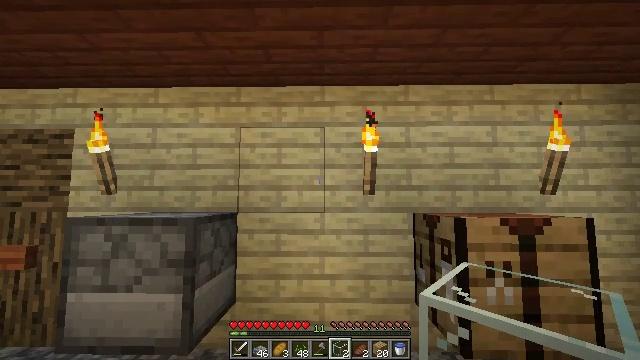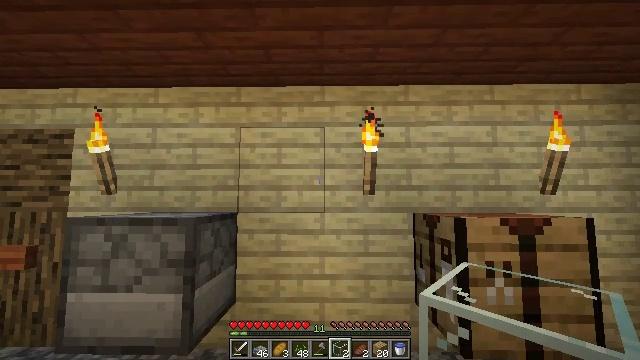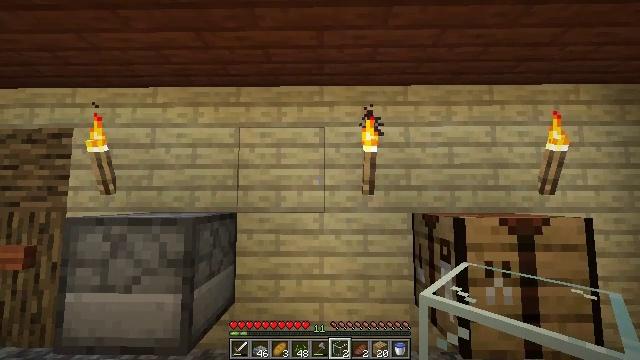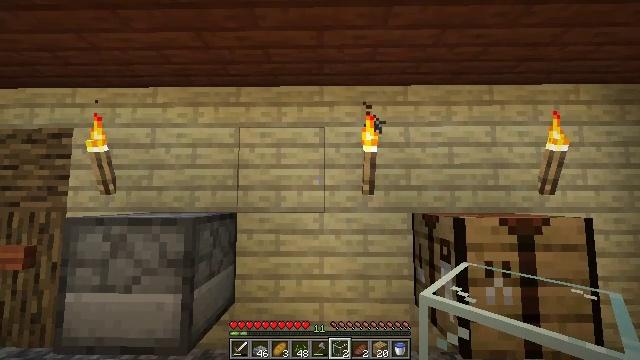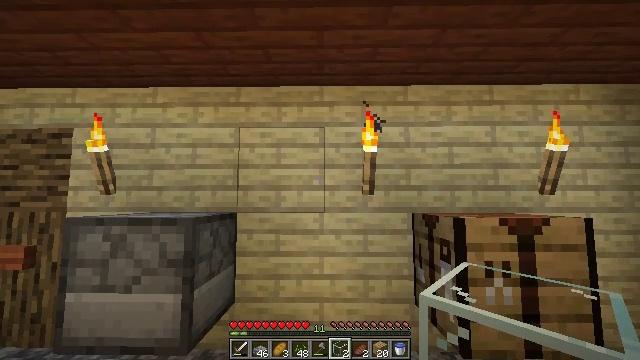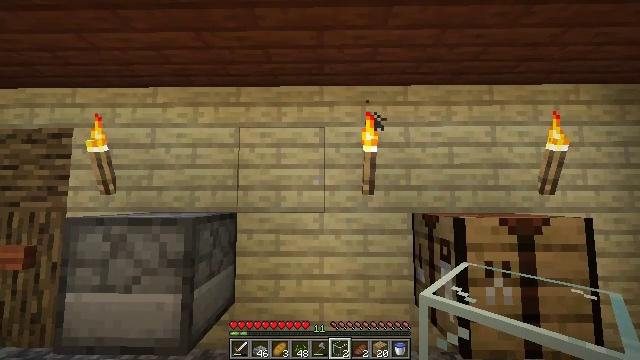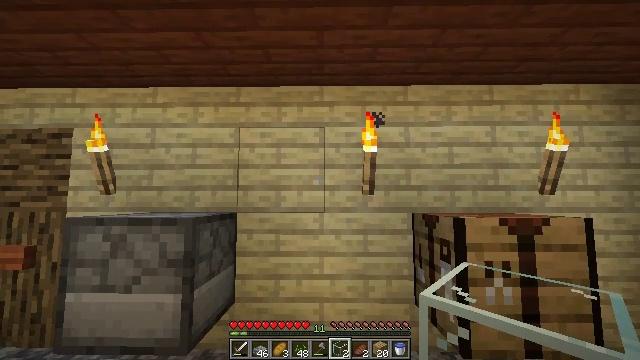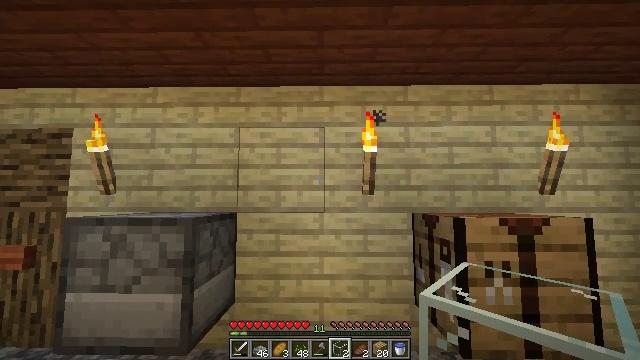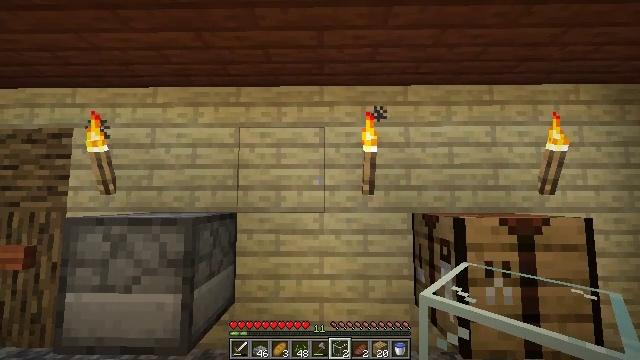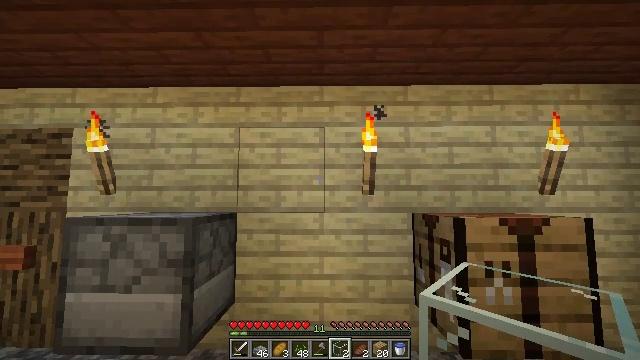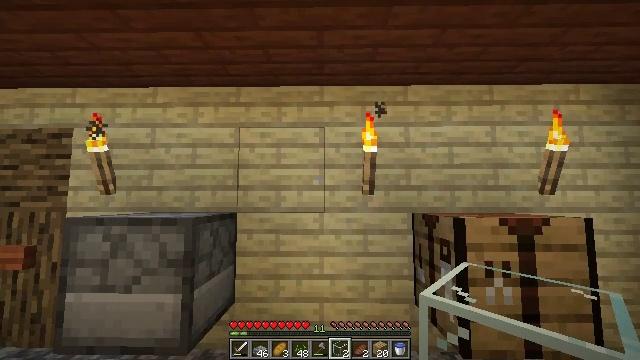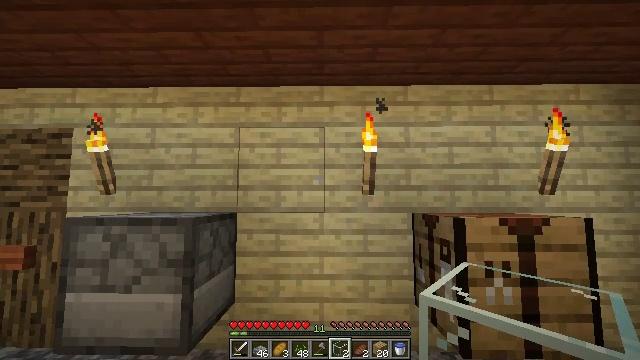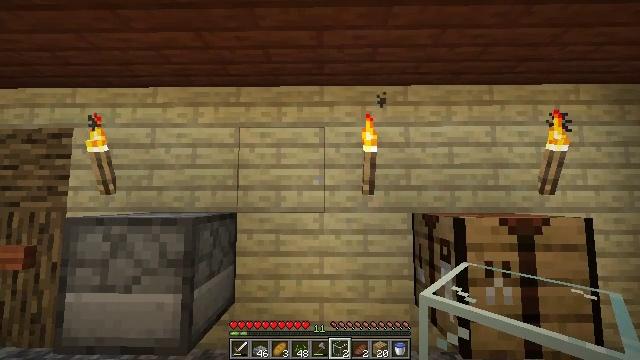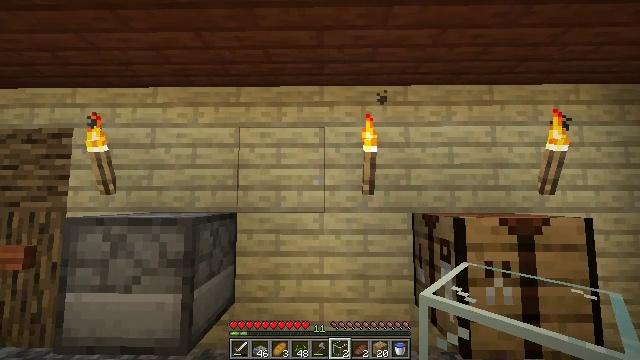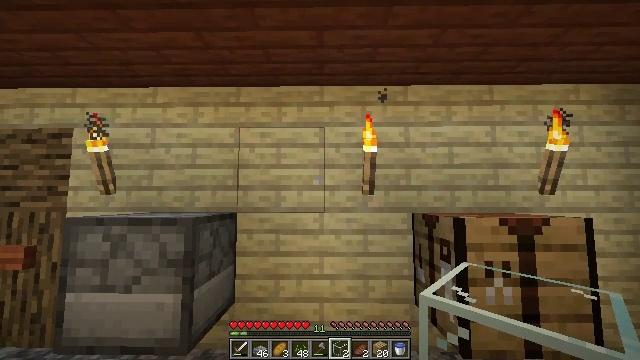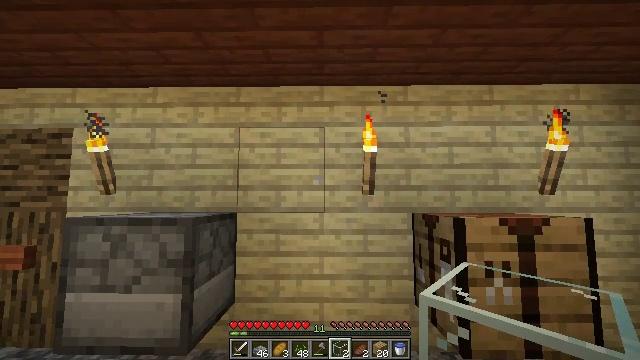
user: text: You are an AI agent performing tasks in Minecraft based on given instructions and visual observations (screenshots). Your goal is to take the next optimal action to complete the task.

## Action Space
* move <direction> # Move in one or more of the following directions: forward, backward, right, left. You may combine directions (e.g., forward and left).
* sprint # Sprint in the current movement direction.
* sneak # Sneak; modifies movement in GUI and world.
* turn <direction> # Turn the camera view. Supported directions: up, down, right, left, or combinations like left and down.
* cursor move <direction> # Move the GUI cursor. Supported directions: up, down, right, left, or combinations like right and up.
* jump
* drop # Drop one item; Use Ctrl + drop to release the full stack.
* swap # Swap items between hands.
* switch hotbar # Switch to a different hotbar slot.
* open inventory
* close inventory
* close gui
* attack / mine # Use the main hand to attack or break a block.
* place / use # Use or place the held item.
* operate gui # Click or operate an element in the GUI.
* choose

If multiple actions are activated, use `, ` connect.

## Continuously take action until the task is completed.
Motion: motion action
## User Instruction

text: Mine the birch planks.
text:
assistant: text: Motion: no_op
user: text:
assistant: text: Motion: no_op
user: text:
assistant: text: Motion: no_op
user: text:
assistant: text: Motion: no_op
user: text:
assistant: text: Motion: no_op
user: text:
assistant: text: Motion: no_op
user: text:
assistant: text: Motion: no_op
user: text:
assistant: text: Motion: no_op
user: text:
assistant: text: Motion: no_op
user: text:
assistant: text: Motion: no_op
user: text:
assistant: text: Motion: no_op
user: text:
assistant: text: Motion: no_op
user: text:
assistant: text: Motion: no_op
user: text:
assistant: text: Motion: no_op
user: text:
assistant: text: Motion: no_op
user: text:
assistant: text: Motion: no_op
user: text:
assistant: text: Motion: no_op
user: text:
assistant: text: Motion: no_op
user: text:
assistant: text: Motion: no_op
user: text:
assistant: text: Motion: no_op
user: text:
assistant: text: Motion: no_op
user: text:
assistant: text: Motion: no_op
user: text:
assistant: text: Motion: no_op
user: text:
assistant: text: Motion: no_op
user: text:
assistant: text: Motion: no_op
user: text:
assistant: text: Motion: no_op
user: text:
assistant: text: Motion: no_op
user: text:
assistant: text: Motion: no_op
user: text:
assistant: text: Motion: no_op
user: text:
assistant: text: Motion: move forward